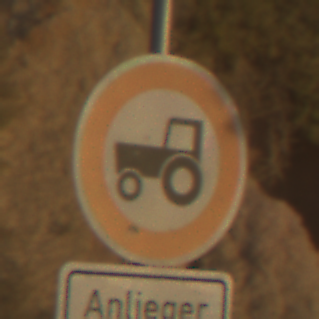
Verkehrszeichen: VerbotKraftfahrzeugeZuegeNichtSchneller25
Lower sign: PersonengruppenFrei1
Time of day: SunriseSunset
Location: Outdoor (Nature)
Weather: PartlyCloudy
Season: NotSpecified
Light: Natural